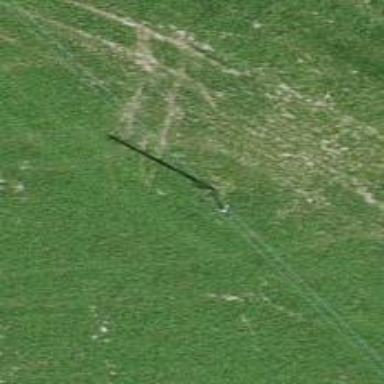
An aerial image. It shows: Minor power line.